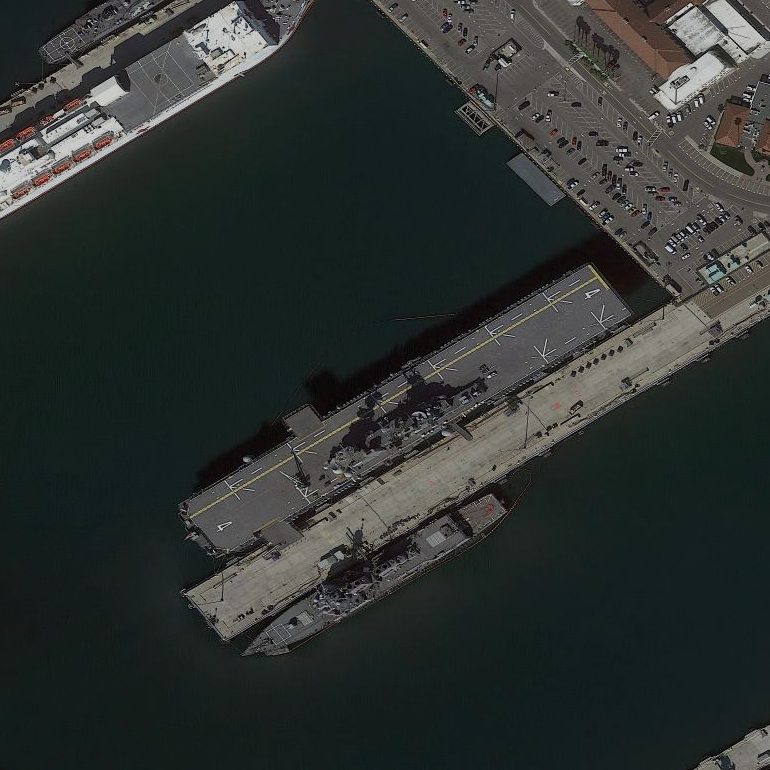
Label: assault